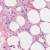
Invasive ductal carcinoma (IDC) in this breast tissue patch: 0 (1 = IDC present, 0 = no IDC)